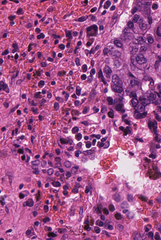
Tumor epithelial tissue: yes
Tumor-associated stroma tissue: yes
Normal tissue: no